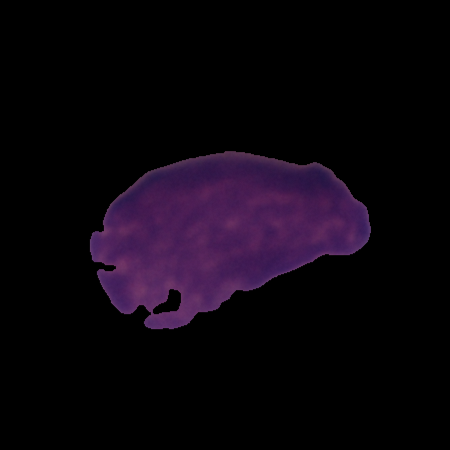
Label: cancer